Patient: sex M, age 57
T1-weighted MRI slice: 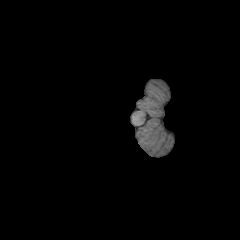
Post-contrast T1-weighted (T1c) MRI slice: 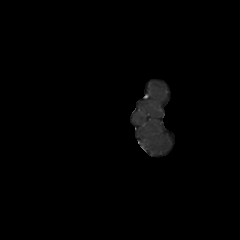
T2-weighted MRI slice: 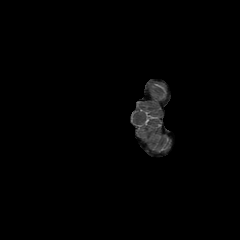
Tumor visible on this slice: no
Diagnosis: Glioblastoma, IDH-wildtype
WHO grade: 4